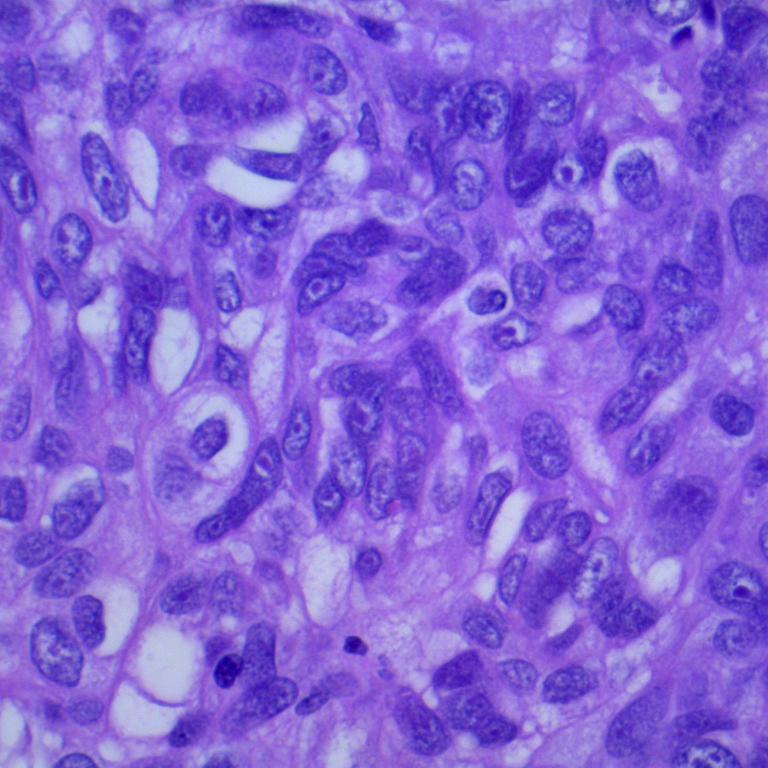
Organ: lung
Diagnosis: squamous carcinomas